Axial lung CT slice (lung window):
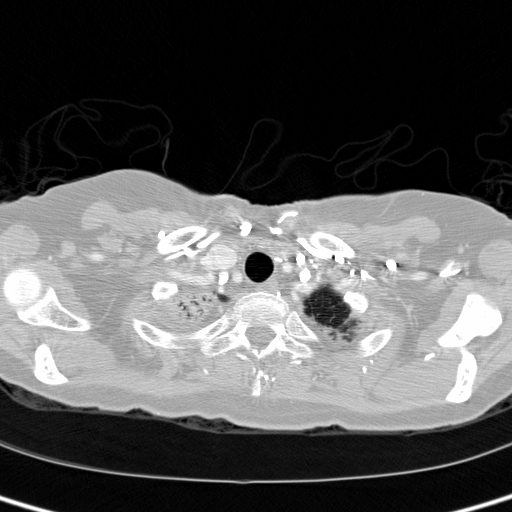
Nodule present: no